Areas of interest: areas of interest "Sport and cultural"
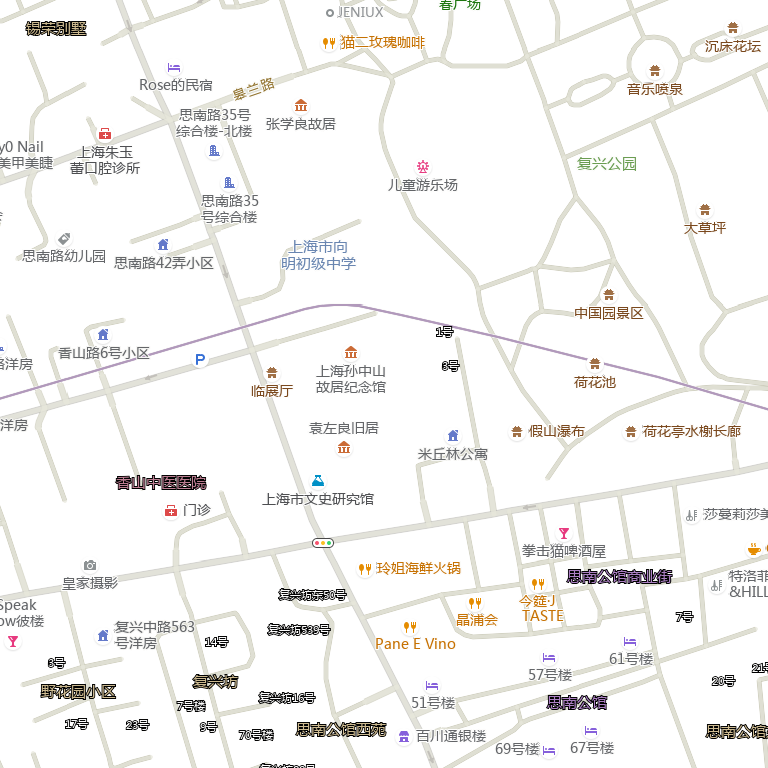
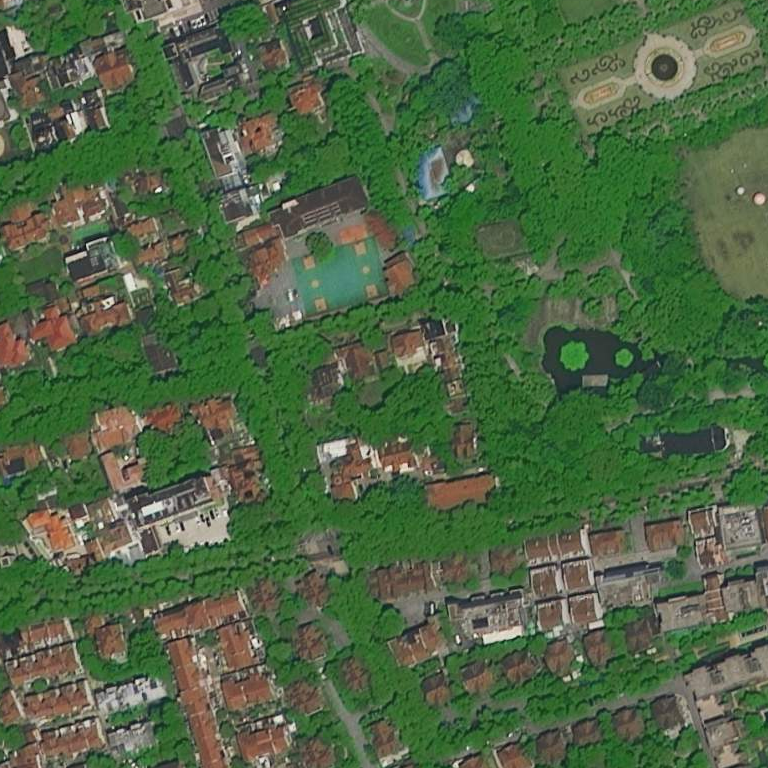